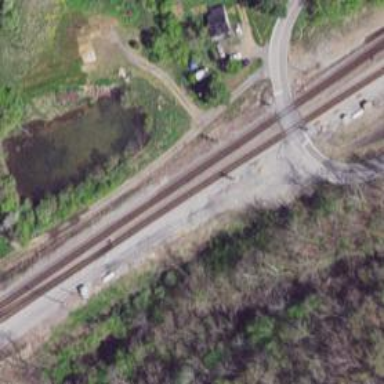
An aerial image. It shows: Junction on the railway.